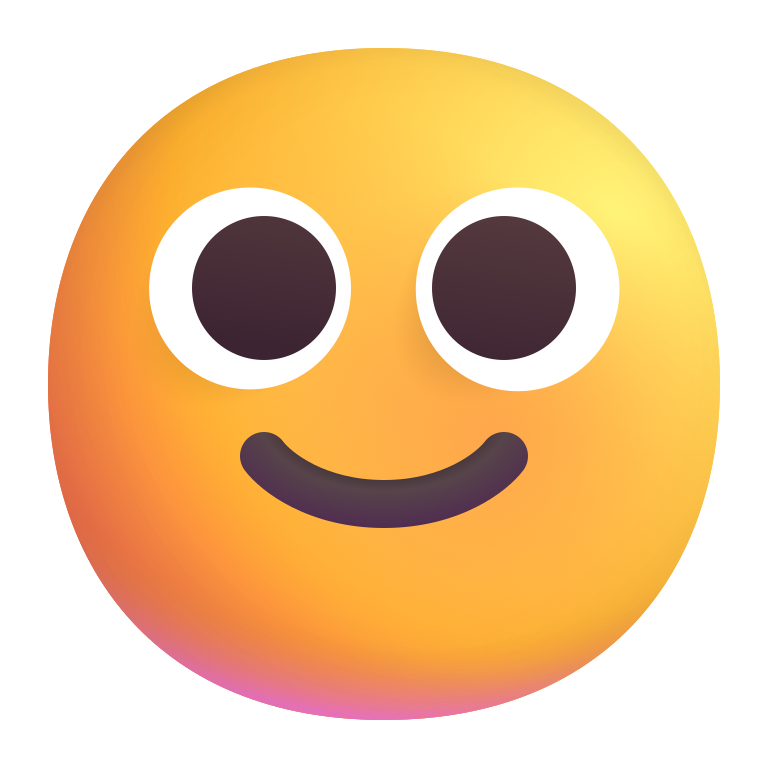
slightly smiling face color